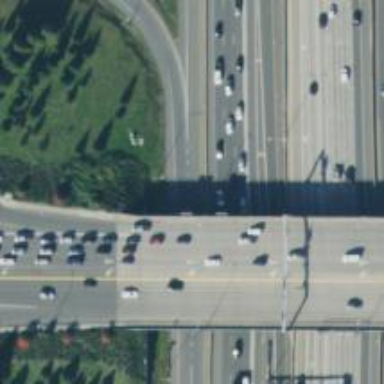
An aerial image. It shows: Secondary road crossing bridge.